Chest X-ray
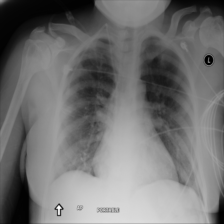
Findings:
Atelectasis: negative
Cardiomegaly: negative
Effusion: negative
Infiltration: negative
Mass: negative
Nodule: negative
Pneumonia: negative
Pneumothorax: negative
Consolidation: negative
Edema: negative
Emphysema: negative
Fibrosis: negative
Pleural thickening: negative
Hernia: negative